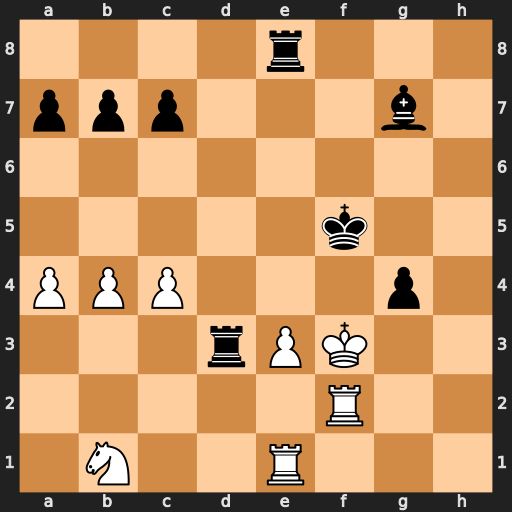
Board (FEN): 4r3/ppp3b1/8/5k2/PPP3p1/3rPK2/5R2/1N2R3
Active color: w
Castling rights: -
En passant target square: -
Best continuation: Ke2+ Ke6 Kxd3